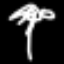
Label: palm tree